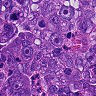
Metastatic tissue present: yes